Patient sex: F
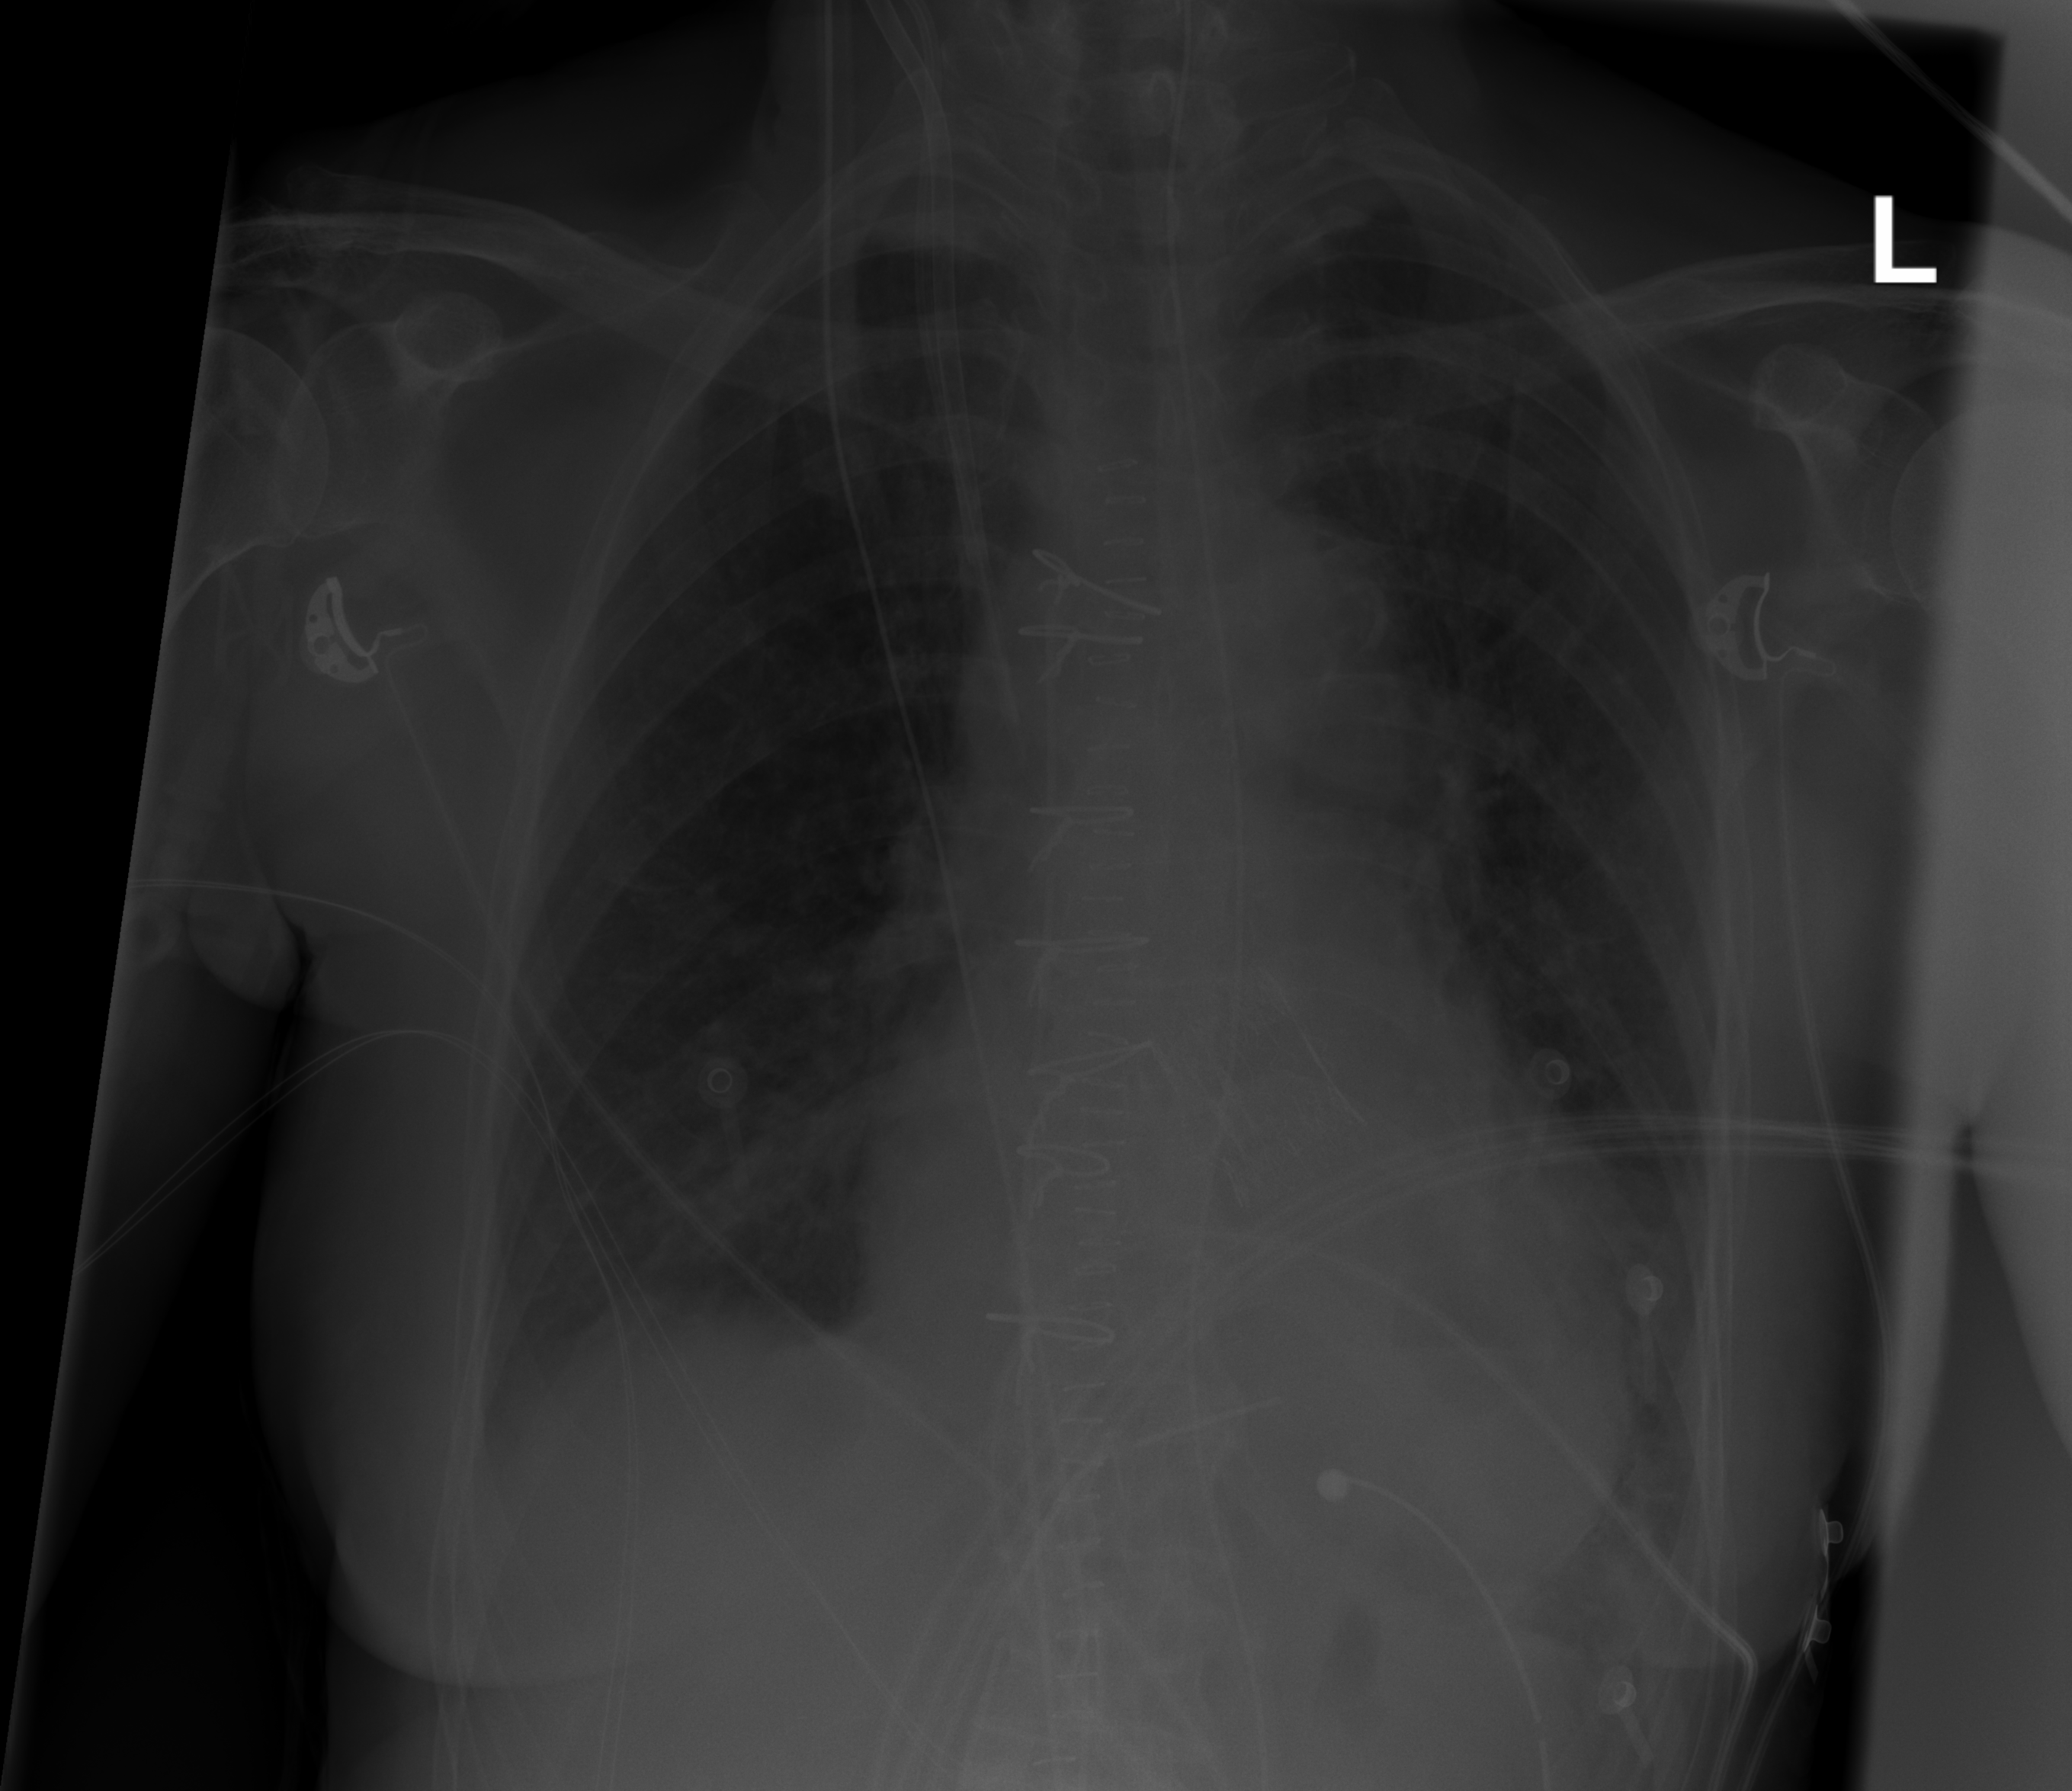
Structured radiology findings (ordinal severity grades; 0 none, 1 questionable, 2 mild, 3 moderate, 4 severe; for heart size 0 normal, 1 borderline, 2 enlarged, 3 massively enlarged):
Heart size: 1
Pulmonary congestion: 0
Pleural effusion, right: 2
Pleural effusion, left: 1
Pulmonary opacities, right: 0
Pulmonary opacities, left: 0
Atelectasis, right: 2
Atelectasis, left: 2